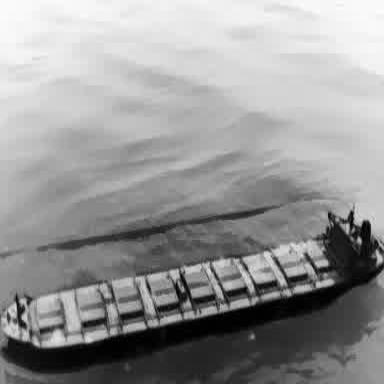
There is a liner in the infrared image.